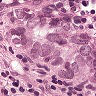
Metastatic tissue present: yes